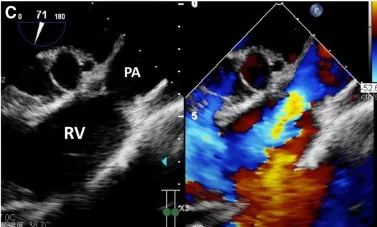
Arrow) and pulmonary regurgitation.
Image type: radiology (ultrasound)